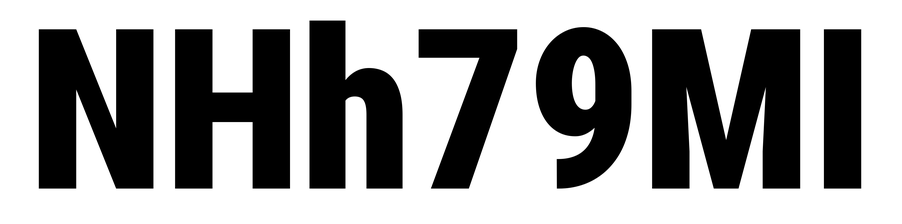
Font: Roboto_Condensed_Black